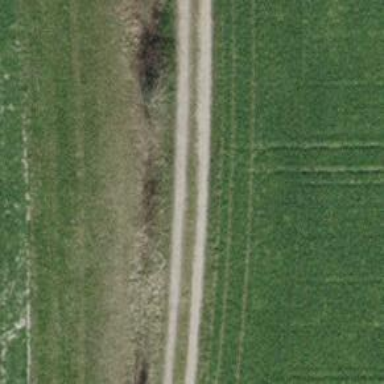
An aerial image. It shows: Track with pebblestone surface. The track has grade4 tracktype.